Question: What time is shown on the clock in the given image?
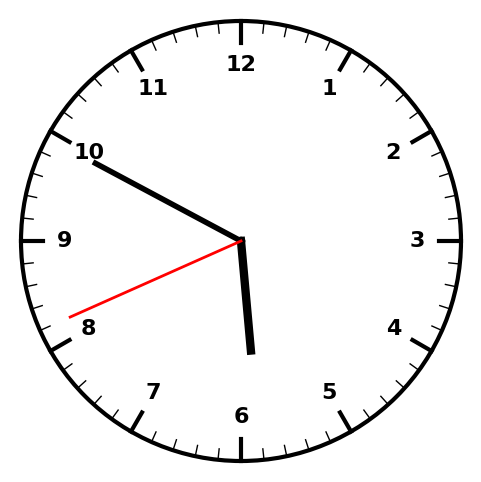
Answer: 05:49:41